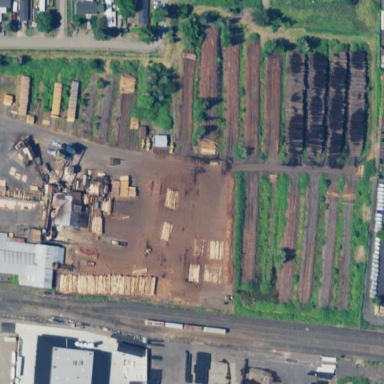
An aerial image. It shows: Industrial area that houses sawmill.